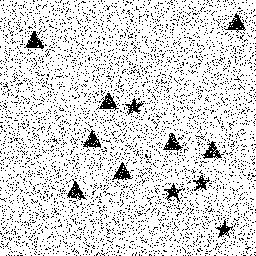
Squares: 0
Triangles: 8
Stars: 4
Total shapes: 12